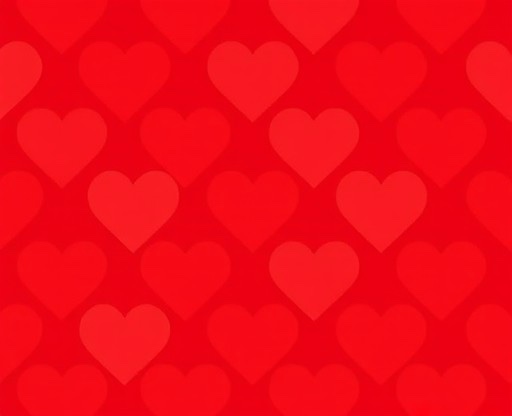
Category: Valentine